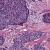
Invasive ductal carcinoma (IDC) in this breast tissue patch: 0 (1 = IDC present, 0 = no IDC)